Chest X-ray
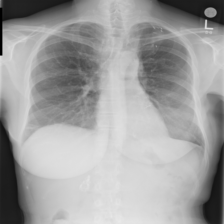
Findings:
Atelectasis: positive
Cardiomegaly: negative
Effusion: negative
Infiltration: negative
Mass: negative
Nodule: negative
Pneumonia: negative
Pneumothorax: negative
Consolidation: negative
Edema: negative
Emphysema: negative
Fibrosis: negative
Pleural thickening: negative
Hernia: negative